Aerial crown-view tile of a tropical tree (Barro Colorado Island, Panama), acquired 20240918:
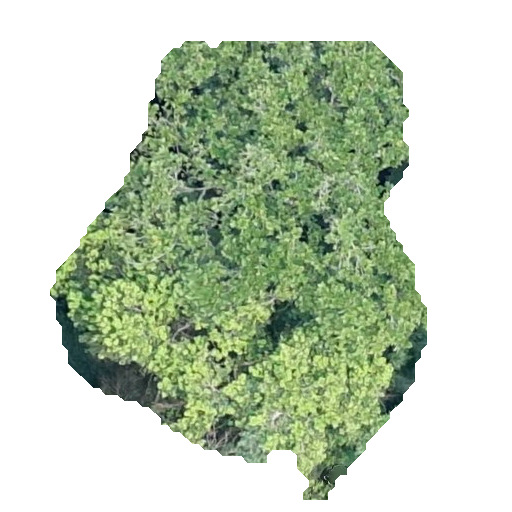
Species: Anacardium excelsum
GBIF accepted scientific name: Anacardium excelsum
Crown area: 186.399 m²